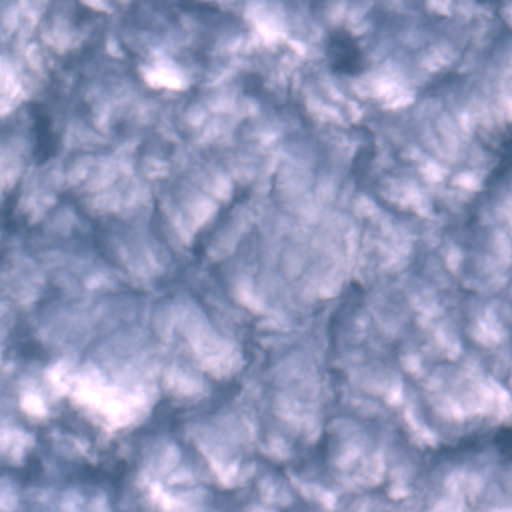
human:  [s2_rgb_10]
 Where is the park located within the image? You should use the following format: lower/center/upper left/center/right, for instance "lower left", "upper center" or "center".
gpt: The park is located in the right of the image.
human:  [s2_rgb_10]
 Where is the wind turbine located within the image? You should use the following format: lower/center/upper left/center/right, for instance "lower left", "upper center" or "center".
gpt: The wind turbine is located in the lower left of the image.
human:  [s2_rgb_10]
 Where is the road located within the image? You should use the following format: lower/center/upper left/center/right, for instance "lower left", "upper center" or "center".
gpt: There is no road in the image.